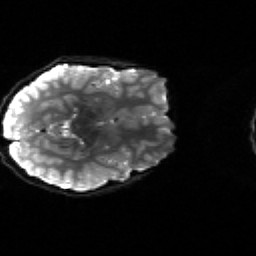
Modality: sbref
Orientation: axial
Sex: male
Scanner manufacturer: siemens
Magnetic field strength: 3 T
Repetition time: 5 s
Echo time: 0.071 s